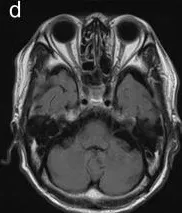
Brain and spine MRI. FLAIR MRI of the brain and T2WI MRI of the spine. Brain and spinal cord lesions are not shown (a-f). Mild stenosis in L2-4 and post-surgical signal changes in L5-S1 are shown (e, f).
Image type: radiology (mri)